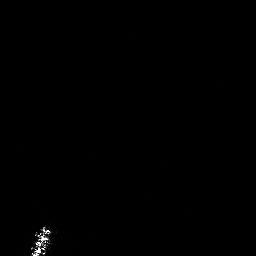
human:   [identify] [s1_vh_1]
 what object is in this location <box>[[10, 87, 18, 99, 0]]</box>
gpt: <ref>1 medium ship at the bottom left</ref>